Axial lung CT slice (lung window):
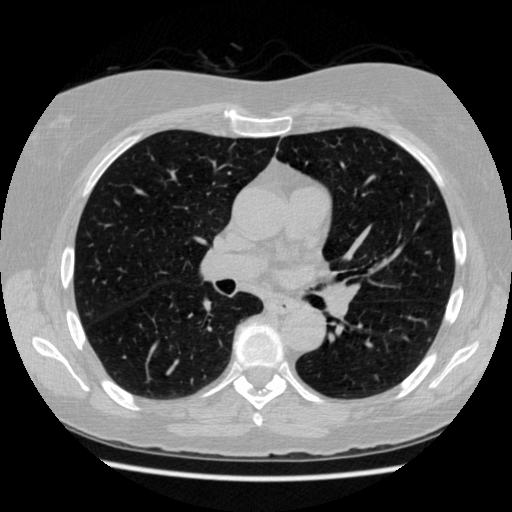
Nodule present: no